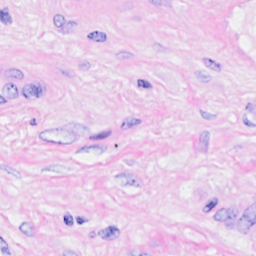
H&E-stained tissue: Breast